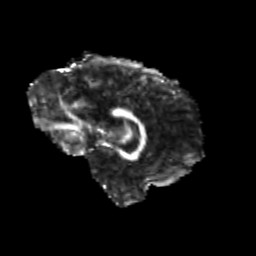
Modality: FA
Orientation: sagittal
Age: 24
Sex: female
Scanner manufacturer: siemens
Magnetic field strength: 3 T
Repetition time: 3.5 s
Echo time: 0.104 s